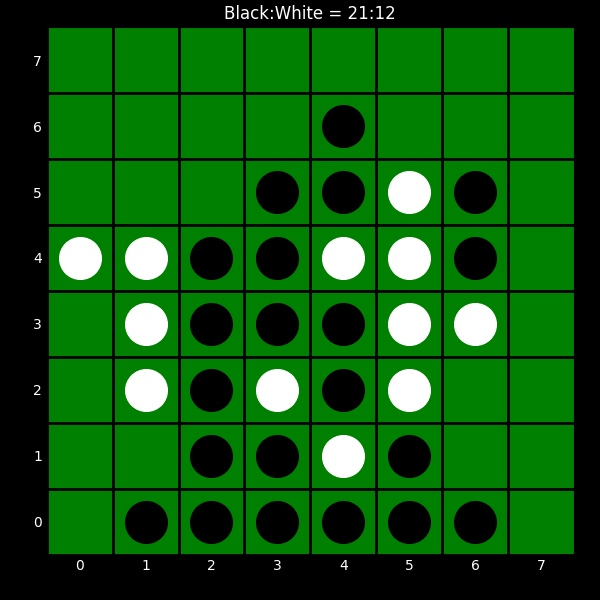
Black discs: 21
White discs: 12